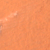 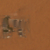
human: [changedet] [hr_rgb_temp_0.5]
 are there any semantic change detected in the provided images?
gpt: A small portion of this area was urbanized.